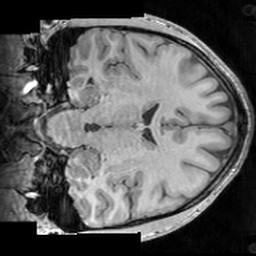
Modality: T1w
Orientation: coronal
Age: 24
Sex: male
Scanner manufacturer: siemens
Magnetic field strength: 3 T
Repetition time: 1.63 s
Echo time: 0.00311 s